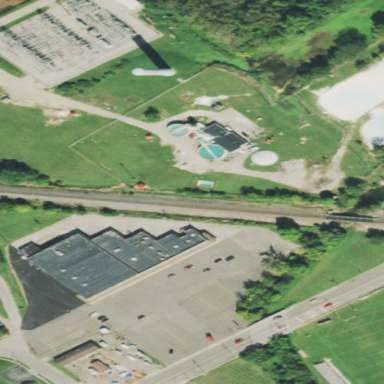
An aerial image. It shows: Water works facility.